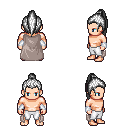
a pixel art fantasy rpg character, male body template, human, light skin, gray cape, white pants, white long topknot hairstyle, white cloth bracers, four views (front, back, left, right), 2x2 character sprite sheet, small pixel art, hard edges, no anti-aliasing